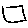
Label: square